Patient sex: F
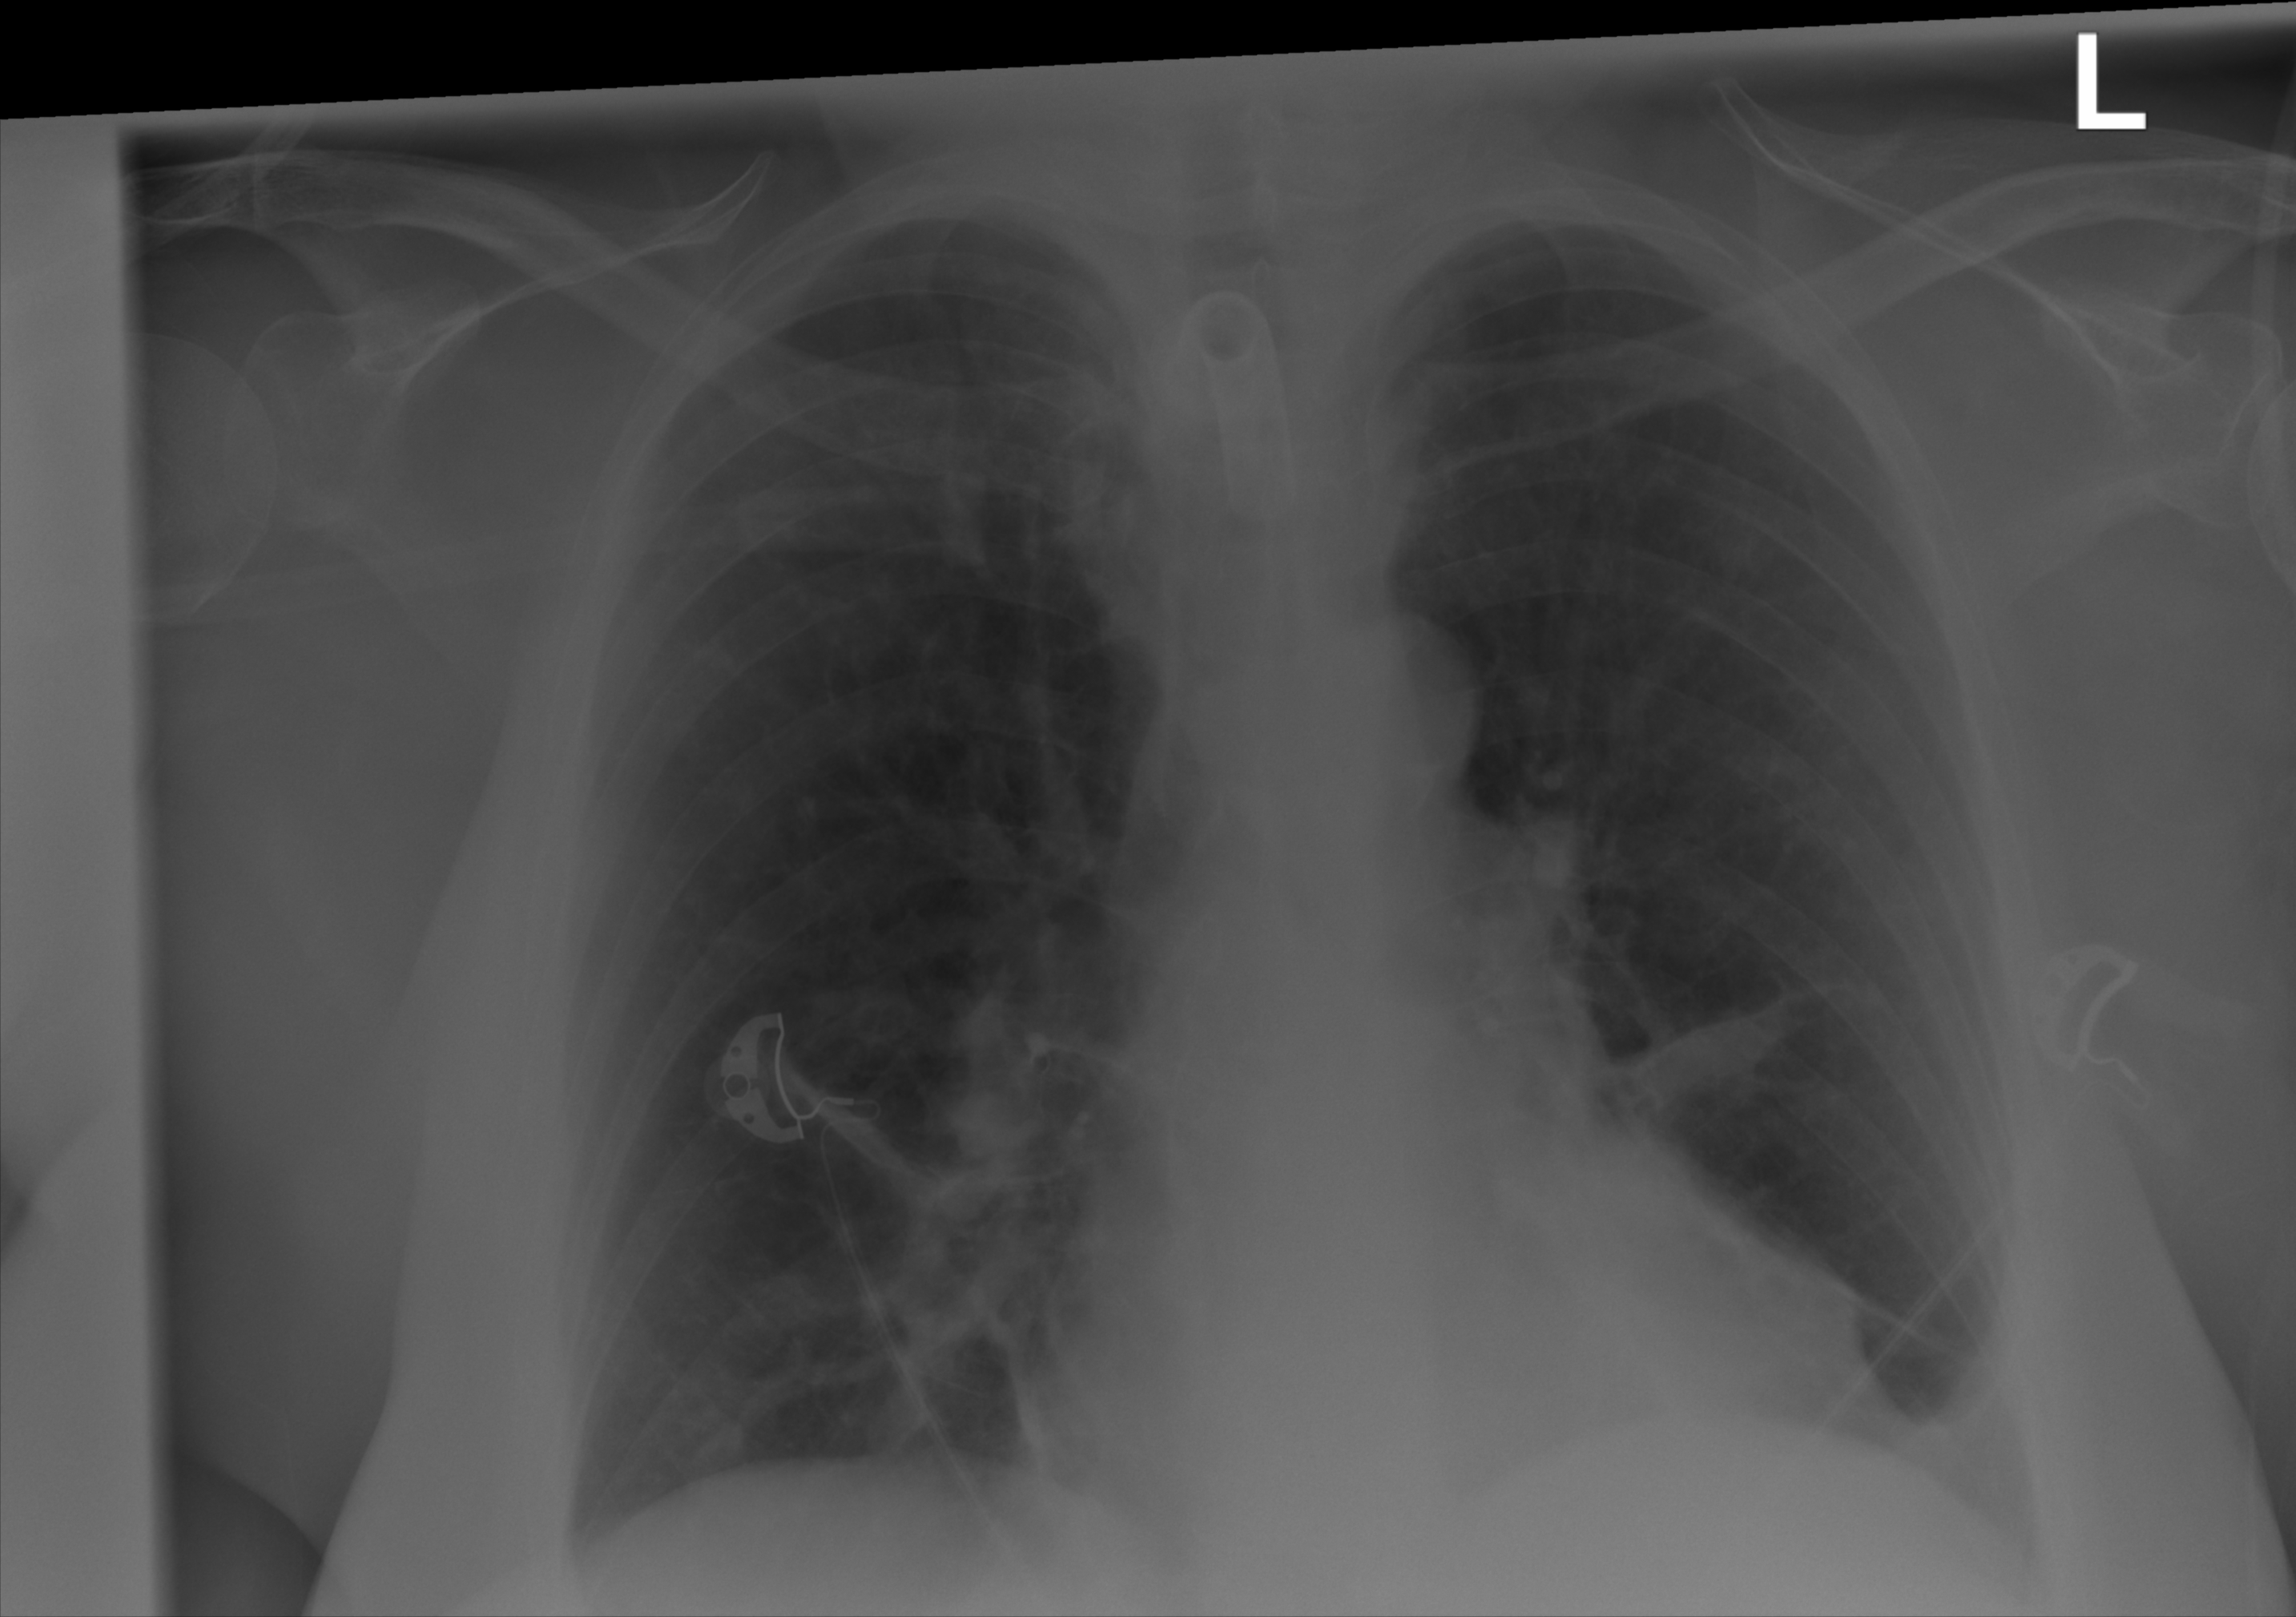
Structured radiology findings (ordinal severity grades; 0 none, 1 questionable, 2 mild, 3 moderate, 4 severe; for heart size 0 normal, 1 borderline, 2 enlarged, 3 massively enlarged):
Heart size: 2
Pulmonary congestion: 2
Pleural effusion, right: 0
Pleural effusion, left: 2
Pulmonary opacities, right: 0
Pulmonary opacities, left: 2
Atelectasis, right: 2
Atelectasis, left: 2